Interaction volume radius: 5 \u00c5
Interaction volume height: 30 \u00c5
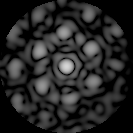
Disorder parameter: 0.551